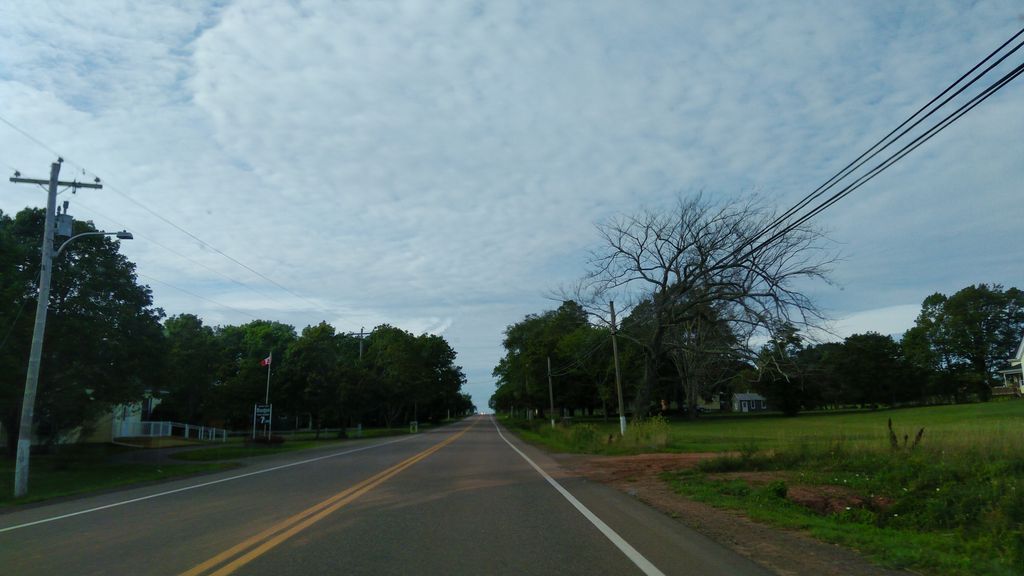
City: charlottetown